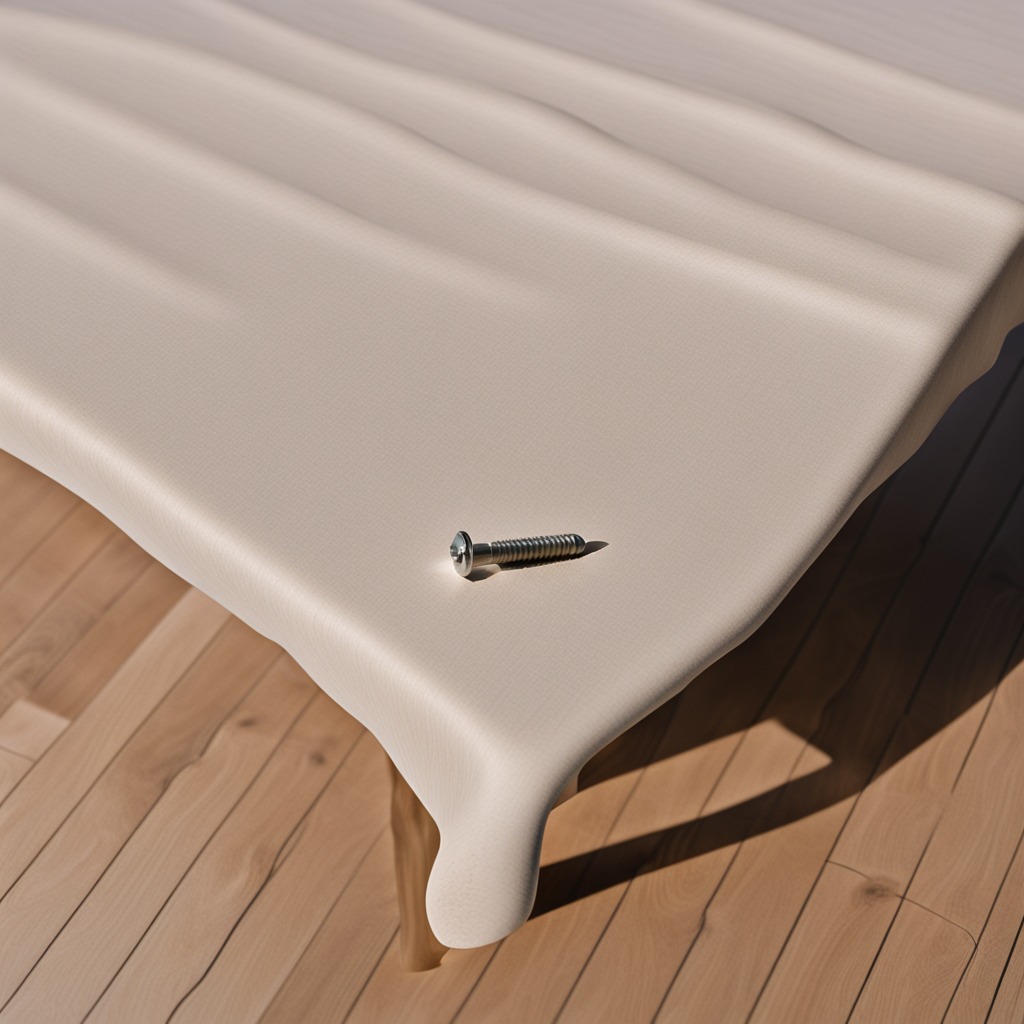
A metal screw is lying on a wooden table in an outdoor workshop during daytime bright natural light soft shadows worn but beneath the cloth.